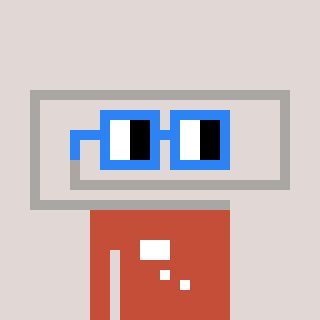
a pixel art character with square blue glasses, a paperclip-shaped head and a rust-colored body on a warm background